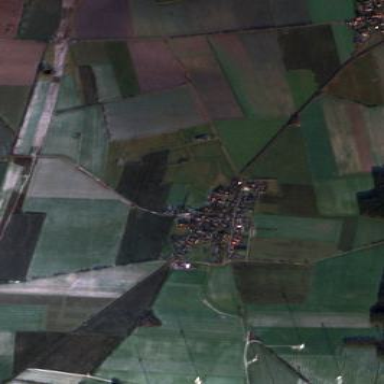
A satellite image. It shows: Picturesque farmland scene.